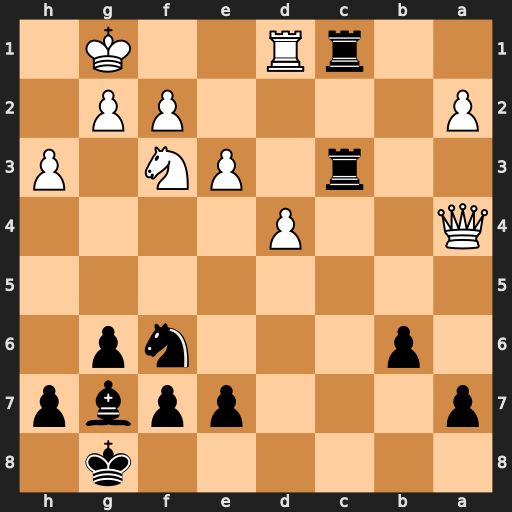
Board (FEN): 6k1/p3ppbp/1p3np1/8/Q2P4/2r1PN1P/P4PP1/2rR2K1
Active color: b
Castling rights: -
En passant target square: -
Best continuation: b5 Qxb5 Rxd1+